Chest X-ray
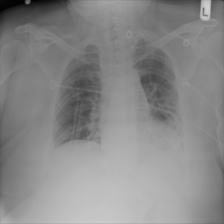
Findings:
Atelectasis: negative
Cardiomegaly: negative
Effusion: negative
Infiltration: negative
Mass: positive
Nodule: negative
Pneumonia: negative
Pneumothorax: negative
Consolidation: negative
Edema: negative
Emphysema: negative
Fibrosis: negative
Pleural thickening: negative
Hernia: negative